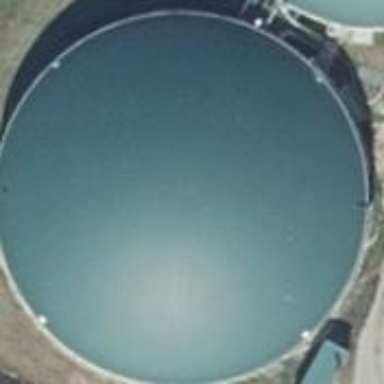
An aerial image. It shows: Building with dome-shaped roof. It is covered reservoir.